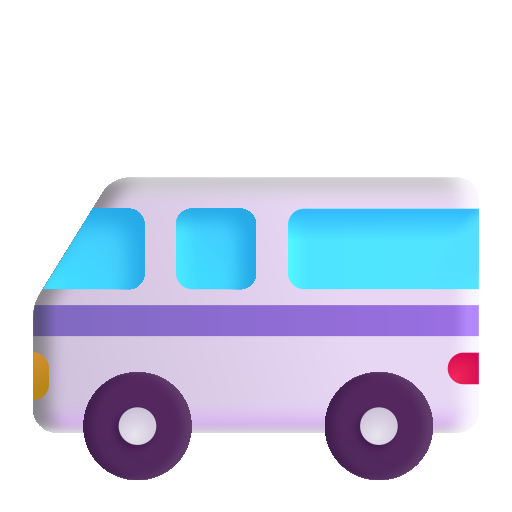
minibus color